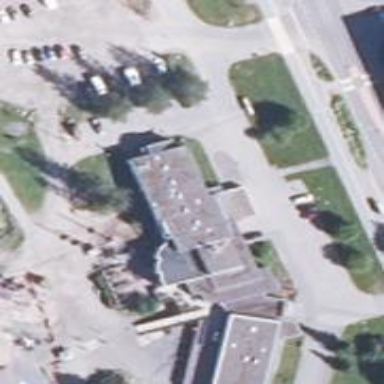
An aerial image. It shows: Hostel for tourism.